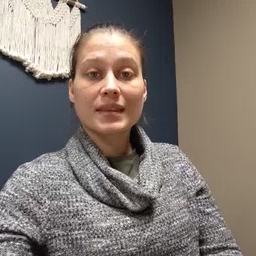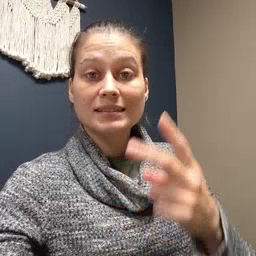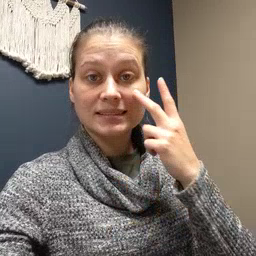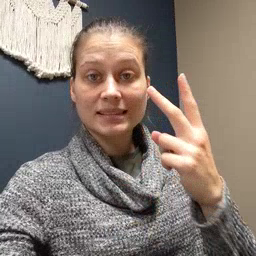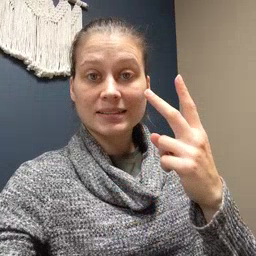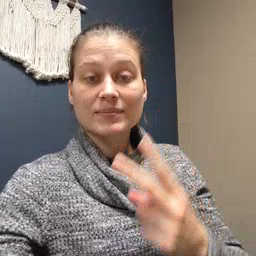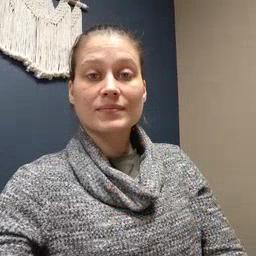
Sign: see